This grayscale image was formed by reshaping a rotor test-rig vibration snapshot into a 2-D grid. Based on the visible evidence, which rotor condition applies: normal, misalignment, unbalance, looseness?
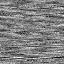
Answer: normal